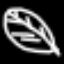
Label: leaf